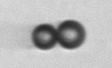
Label: bead